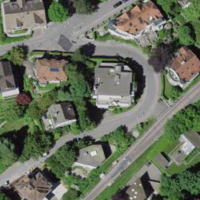
EUNIS habitat code: 55
Species observed at this site:
Symphoricarpos albus